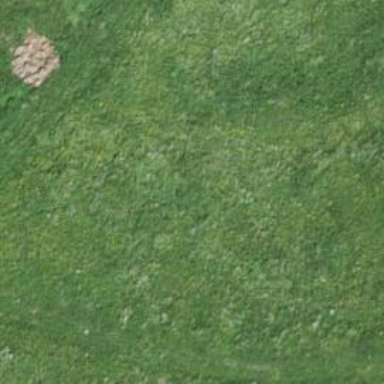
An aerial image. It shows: Grassy track.